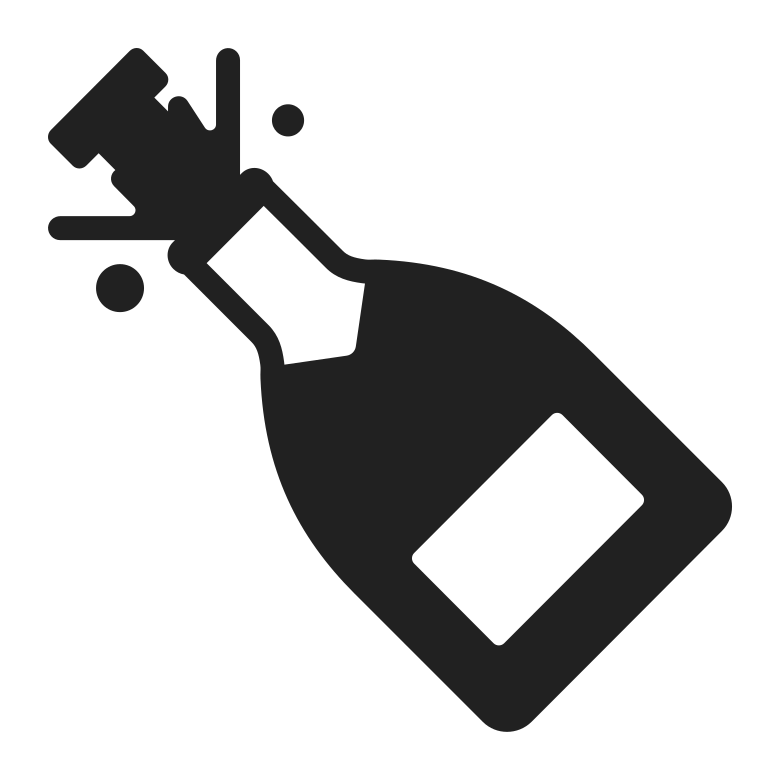
bottle with popping cork high contrast